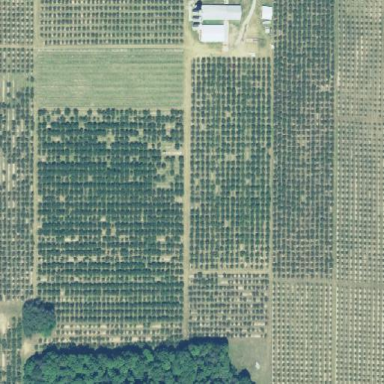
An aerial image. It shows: Orchard.